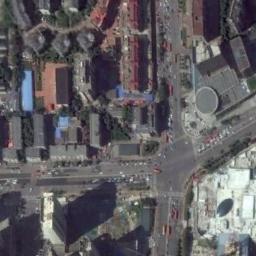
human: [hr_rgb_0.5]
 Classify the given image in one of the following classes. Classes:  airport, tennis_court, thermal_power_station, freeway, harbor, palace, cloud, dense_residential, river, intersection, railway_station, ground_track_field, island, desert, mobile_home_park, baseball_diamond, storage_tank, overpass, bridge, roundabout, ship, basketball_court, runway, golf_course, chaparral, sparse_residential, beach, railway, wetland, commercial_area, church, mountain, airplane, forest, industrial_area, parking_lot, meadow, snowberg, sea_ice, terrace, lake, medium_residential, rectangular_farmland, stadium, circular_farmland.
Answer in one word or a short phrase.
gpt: intersection